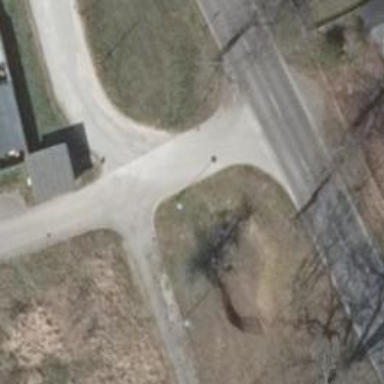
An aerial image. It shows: Paved residential road.